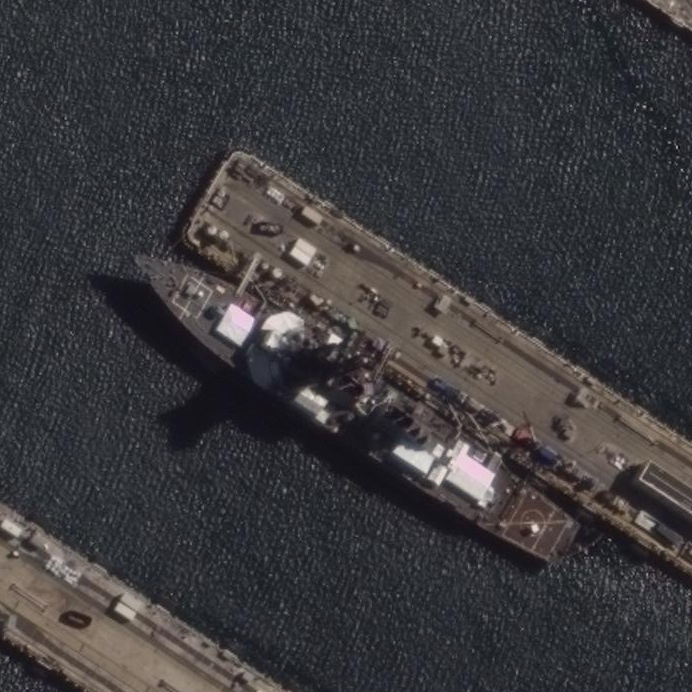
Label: destroyer